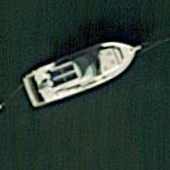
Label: civil